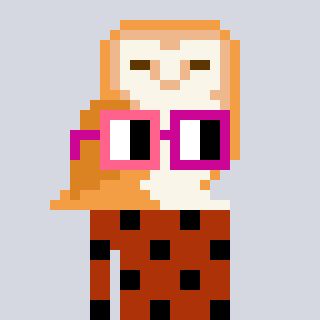
a pixel art character with square pink and red glasses, a owl-shaped head and a hotbrown-colored body on a cool background